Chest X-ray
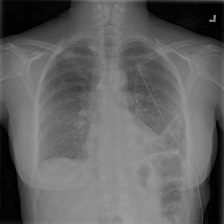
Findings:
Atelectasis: positive
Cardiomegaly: negative
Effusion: positive
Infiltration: negative
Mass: negative
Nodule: negative
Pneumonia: negative
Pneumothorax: negative
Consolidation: negative
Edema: negative
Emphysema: negative
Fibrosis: negative
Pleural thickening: negative
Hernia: negative